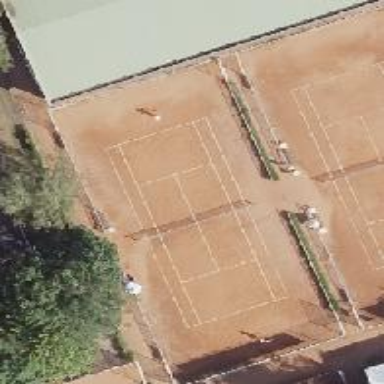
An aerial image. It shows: Tennis court on pitch.